Question: Is vimgrep capable of searching unicode strings?
For example:

'a.txt' contains wide string "hello", 'vimgrep hello *.txt' found nothing, and of course it's in the right path.
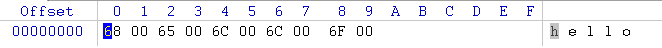
Answer: "Unicode" is a bit misleading in this case. What you have is not at all typical of text "encoded in accordance with any of the method provided by the Unicode standard". It's a bunch of normal characters with normal code points separated with NULL characters with code point '0000' or '00'. Some Java programs do output that kind of garbage.
So, if your search pattern is 'hello', Vim and ':vim' are perfectly capable of searching for and finding 'hello' (without NULLs) but they won't ever find 'hello' (with NULLs).
Searching for 'h^@e^@l^@l^@o' ('^@' is '<C-v><C-@>'), on the other hand, will find 'hello' (with NULLs) but not 'hello' (without NULLs).
Anyway, converting that file/buffer or making sure you don't end up with such a garbage are much better long-term solutions.